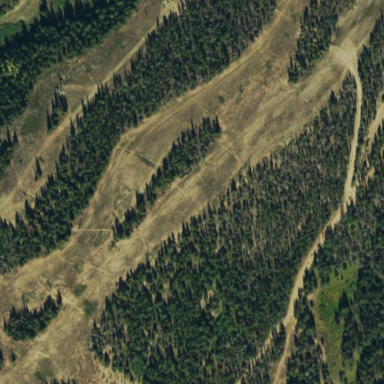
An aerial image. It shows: Evergreen woodland with needle-leaved trees.